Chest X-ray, PA view. Patient: 41 years old, sex F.
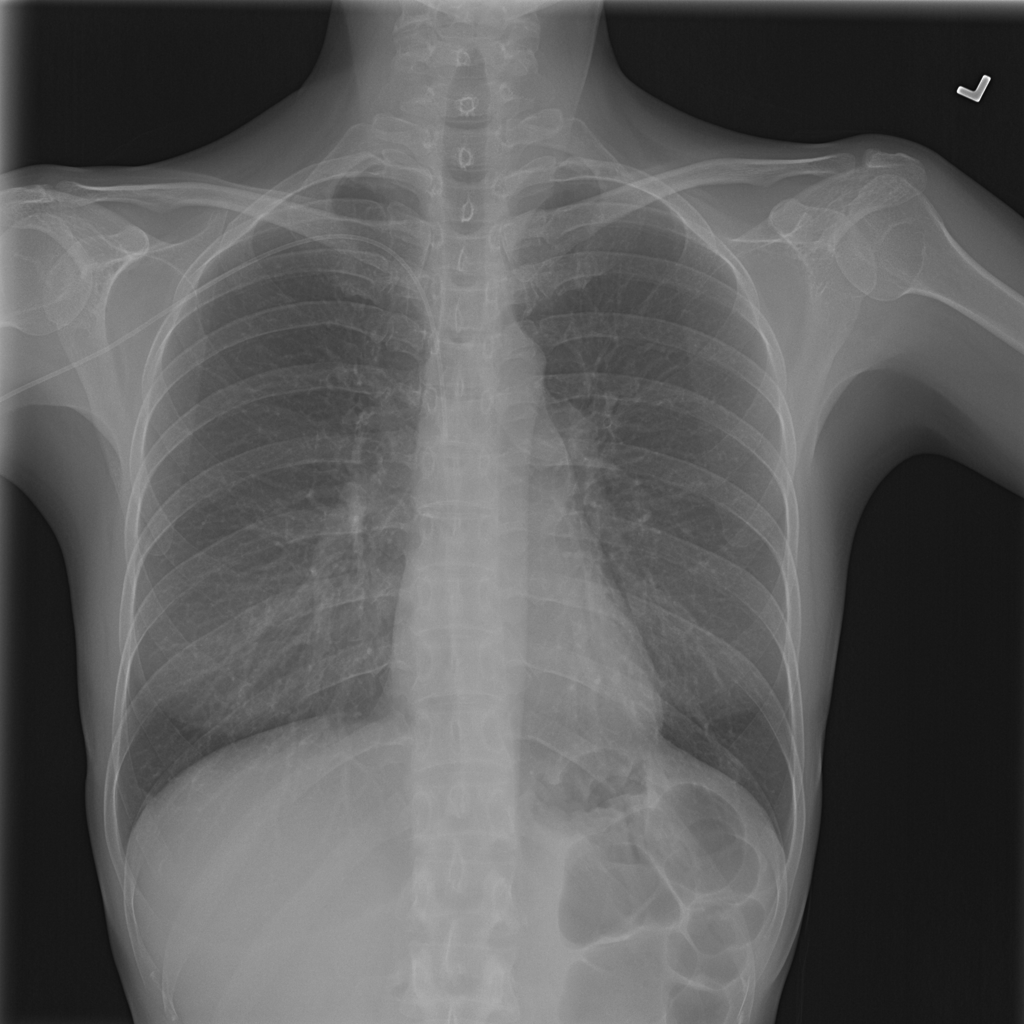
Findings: No Finding